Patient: sex F, age 73
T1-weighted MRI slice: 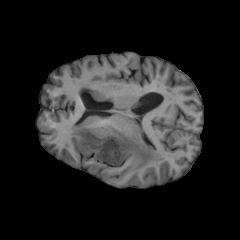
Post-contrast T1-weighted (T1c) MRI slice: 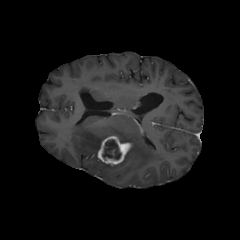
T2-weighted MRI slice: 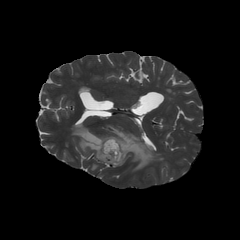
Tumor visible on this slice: yes
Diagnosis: Glioblastoma, IDH-wildtype
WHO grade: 4